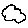
Label: cloud